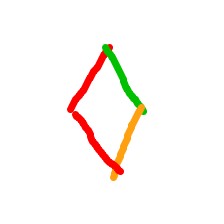
Shape: rhombus